Question: Hi Hello I am studying about provider in flutter.
I simply moved the sample code while studying, but the following error occurs.
Did library change or did I make an error?

'''
class BankAccount with ChangeNotifier {
int _balance = 0;
int getBalance() => _balance;
void increment(int value) {
_balance += value;
notifyListeners(); //must be inserted
}
void decrement(int value) {
_balance -= value;
notifyListeners(); //must be inserted
}
}
class MyApp extends StatelessWidget {
@override
Widget build(BuildContext context) {
return MultiProvider(
providers: [
ChangeNotifierProvider<BankAccount>(builder: (_) => BankAccount(),),//This is a problem
Provider<String>.value(value: "Park")
],
child: MaterialApp(
title: "Provider Test",
home: HomePage(),
),
);
}
}
class HomePage extends StatelessWidget {
@override
Widget build(BuildContext context) {
BankAccount bankAccount = Provider.of<BankAccount>(context);
String name = Provider.of<String>(context);
}
}
'''
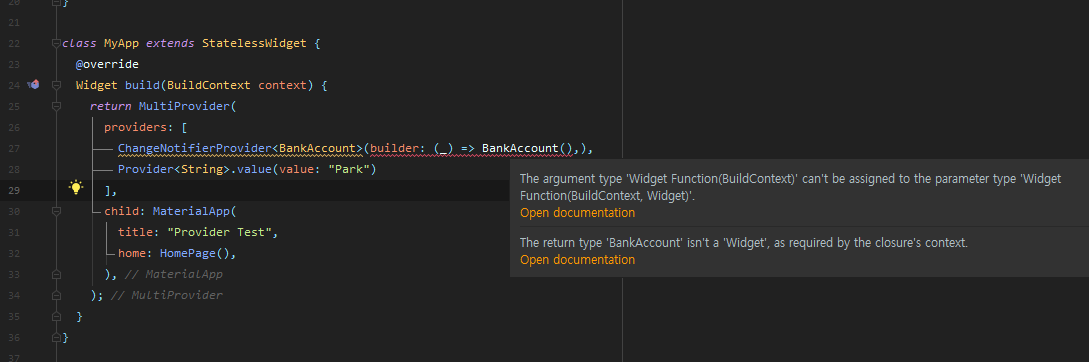
Answer: <URL>
'''
ChangeNotifierProvider(
create: (_) => BankAccount(),
)
'''